Question: Currently, I am working on apex bar chart, wanted to assign list of 'mapState' data into apex series data.
Below is the code:
'''
<script>
import { mapState } from 'vuex';
export default {
data: () => ({
series: [{
name: 'Completed',
data: [44, 55, 57, 58, 56, 61, 58, 63, 60, 66, 67, 62]
}, {
name: 'Total',
data: [100, 90, 101, 100, 98, 87, 105, 97, 114, 94, 112, 100]
}]
}),
computed: {
...mapState(['userAssignmentProgessTotal','userAssignmentProgessCompleted']),
},
}
</script>
'''
'''
mapState value:
userAssignmentProgessTotal: [1, 0, 0, 0, 0, 0, 0, 0, 0, 0, 0, 0]
userAssignmentProgessCompleted: [45, 29, 32, 17, 1, 13, 12, 10, 8, 8, 8, 8]
'''
And I wanted to assign like below:
'''
series: [{
name: 'Completed',
data: this.userAssignmentProgessTotal
}, {
name: 'Total',
data: this.userAssignmentProgessCompleted
}]
'''
but getting error as:
'''
Error in data(): "TypeError: Cannot read property 'userAssignmentProgessTotal' of undefined"
'''
I am very new to vuex as well as vuejs. Apologies if I haven't described well. Thanks
Screenshot:

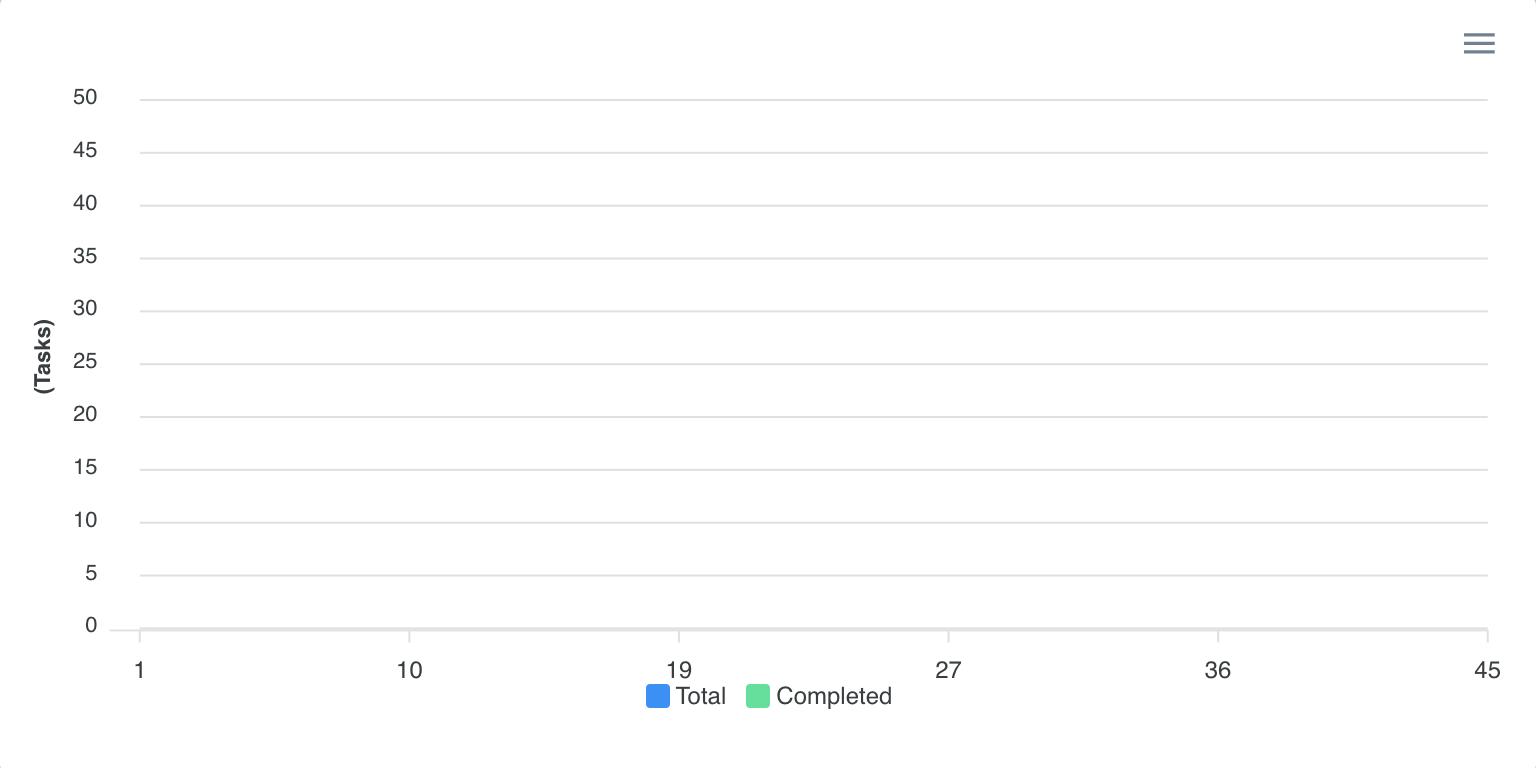
Answer: > [1] If you want the 'series' to be reactive ie. keep changing / updating when
'userAssignmentProgessTotal' or 'userAssignmentProgessCompleted'
changes, make series a 'computed' property instead of 'data' property
'''
import { mapState } from 'vuex';
export default {
computed: {
...mapState([
'userAssignmentProgessTotal',
'userAssignmentProgessCompleted'
]),
series () {
return [{
name: 'Completed',
// If 'userAssignmentProgessTotal' is any falsy value it will return the default array else will return 'userAssignmentProgessTotal'
data: this.userAssignmentProgessTotal || [44, 55, 57, 58, 56, 61, 58, 63, 60, 66, 67, 62]
}, {
name: 'Total',
data: this.userAssignmentProgessCompleted || [100, 90, 101, 100, 98, 87, 105, 97, 114, 94, 112, 100]
}]
}
}
}
'''
> [2] If you want to manually update 'series', make a 'method' to update
'series'
'''
import { mapState } from 'vuex';
export default {
data () {
return {
series () {
return [{
name: 'Completed',
data: [44, 55, 57, 58, 56, 61, 58, 63, 60, 66, 67, 62]
}, {
name: 'Total',
data: [100, 90, 101, 100, 98, 87, 105, 97, 114, 94, 112, 100]
}]
}
}
},
computed: {
...mapState([
'userAssignmentProgessTotal',
'userAssignmentProgessCompleted'
])
},
methods: {
updateSeries () {
this.$set(this.series, 0, { name: this.series[0].name, data: this.userAssignmentProgessTotal })
this.$set(this.series, 1, { name: this.series[1].name, data: this.userAssignmentProgessCompleted })
}
},
mounted () {
// call dispatches to fetch data
// ...
// call the method in mounted to update series when component loads
// or else whenever you want to update series
this.updateSeries()
}
}
'''